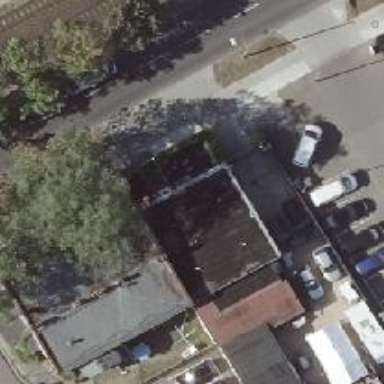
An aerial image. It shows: Pub.